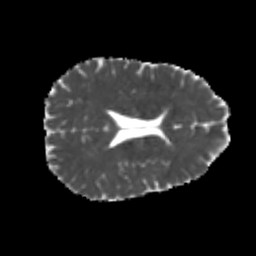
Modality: MD
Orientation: axial
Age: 23
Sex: male
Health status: healthy
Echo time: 0.074 s